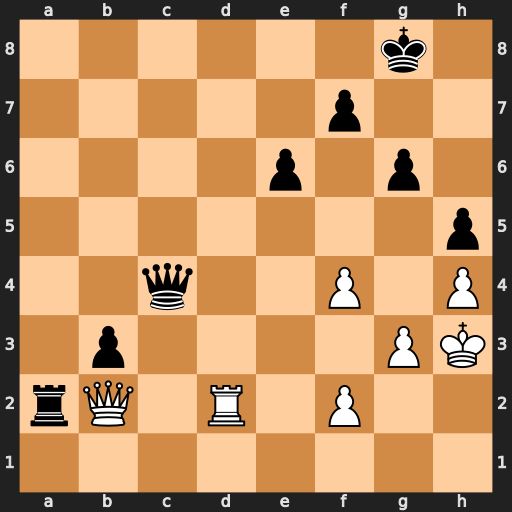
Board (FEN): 6k1/5p2/4p1p1/7p/2q2P1P/1p4PK/rQ1R1P2/8
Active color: w
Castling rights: -
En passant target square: -
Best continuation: Rd8+ Kh7 Qh8#